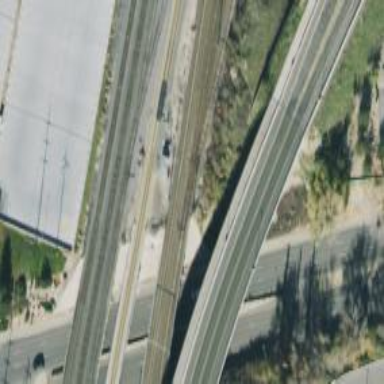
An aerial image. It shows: Railway spur bridge over rail line.